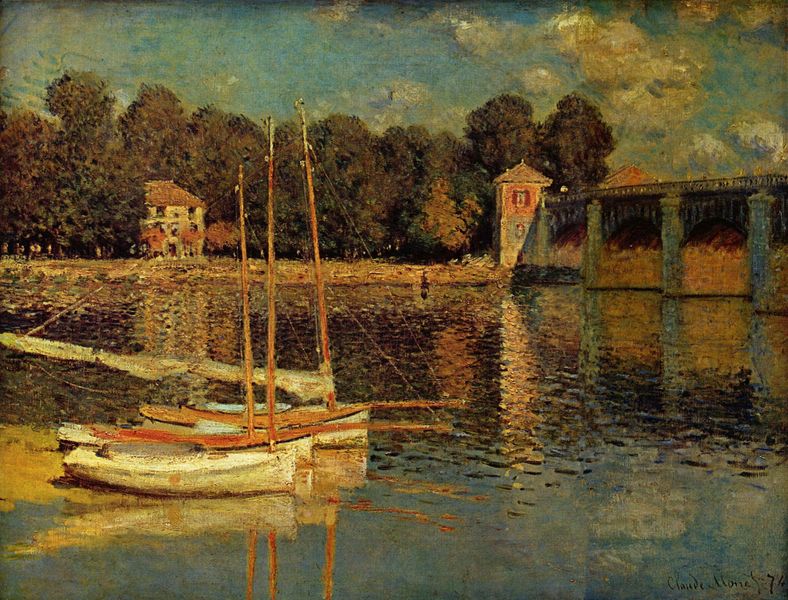
Titel: Brücke von Argenteuil
Künstler: Claude Monet
Standort: Paris
Institution: Musée d'Orsay
Schlagwörter: baum, blau, blätter, gemälde, himmel, laub, meer, schatten, vogel, wasser, weiß, wolken, bäume, fluss, gelb, grün, impressionismus, landschaft, menschen, ocker, see, ufer, braun, fenster, frankreich, grau, hell, holz, licht, nacht, orange, schwarz, säule, türkis, dach, gebäude, haus, park, rot, wolke, beige, expressionismus, malerei, mensch, signatur, spiegel, öl, häuser, morgen, natur, sonnenaufgang, spiegelung, brücke, brüstung, gewässer, pastos, sonne, land, person, wald, boot, boote, turm, stillleben, himmelblau, schiff, schiffe, segel, segelboot, segelschiffe, sommer, strand, welle, wellen, liegen, bogen, fassade, italien, fischer, mast, pointilismus, segelschiff, mauer, abendsonne, sonnenuntergang, tag, hafen, kai, masten, promenade, stille, ölgemälde, seestück, seile, duktus, monet, spiegeln, geländer, stimmung, glatt, still, abendstimmung, reflexion, segelboote, taue, eindruck, impression, punkte, außen, expressionistisch, seil, draußen, tupfen, ölmalerei, sonnig, blauer himmel, sonnenschein, schnurr, streiflicht, claude, claude monet, seurat, spiegelungen, signac, stange, anker, eingerollt, anlegestelle, angler, brückenbogen, brückenpfeiler, wlad, bott, morgenstimmung, mone, brückenhaus, stom, sperrwerk, stauwehr, schleusse, wwald, 74, spiegelglatt, blauer himmer, sonniger tag, sonnesommer